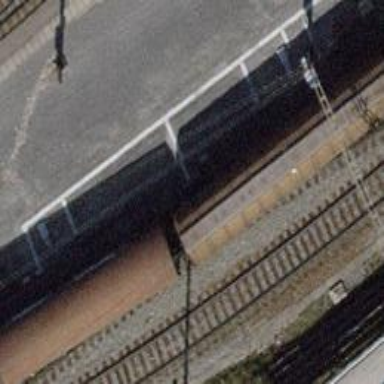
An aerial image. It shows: Railway switch.